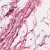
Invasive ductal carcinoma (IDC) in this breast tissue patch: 0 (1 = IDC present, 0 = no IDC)